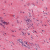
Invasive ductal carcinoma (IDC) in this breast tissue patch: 0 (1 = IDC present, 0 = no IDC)